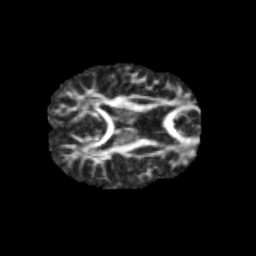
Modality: FA
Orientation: axial
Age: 13
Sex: male
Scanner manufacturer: siemens
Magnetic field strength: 3 T
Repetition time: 3.8 s
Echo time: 0.07 s